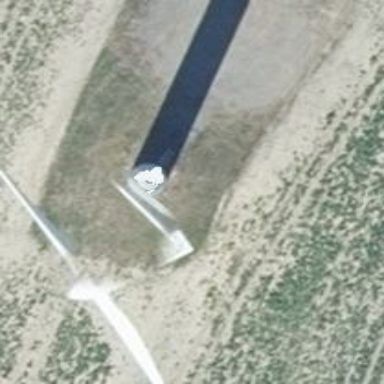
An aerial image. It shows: Wind generator of the horizontal axis type made by Vestas.